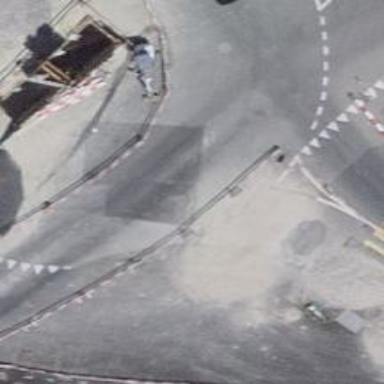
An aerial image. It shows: Secondary road made of asphalt leading to roundabout.